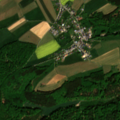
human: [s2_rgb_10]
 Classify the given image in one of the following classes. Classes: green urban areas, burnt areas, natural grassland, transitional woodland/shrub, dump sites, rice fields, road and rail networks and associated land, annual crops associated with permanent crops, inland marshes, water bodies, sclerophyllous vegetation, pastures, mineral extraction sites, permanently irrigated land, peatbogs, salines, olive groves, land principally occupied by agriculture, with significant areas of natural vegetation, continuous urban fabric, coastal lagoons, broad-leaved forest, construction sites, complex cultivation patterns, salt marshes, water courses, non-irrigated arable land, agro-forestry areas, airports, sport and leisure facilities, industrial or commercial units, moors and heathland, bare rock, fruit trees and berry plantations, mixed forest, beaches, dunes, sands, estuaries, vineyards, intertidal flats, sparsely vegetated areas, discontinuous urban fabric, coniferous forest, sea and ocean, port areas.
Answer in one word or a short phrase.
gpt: non-irrigated arable land, pastures, complex cultivation patterns, coniferous forest, mixed forest